Question: My current program lets the user move a circle around the JFrame and also change its color by pressing one of the colors presented in the JPanel at the bottom of the JFrame.
My code:
'''
import javax.swing.JFrame;
import javax.swing.JPanel;
import javax.swing.JButton;
import javax.swing.border.Border;
import javax.swing.BorderFactory;
import java.awt.event.MouseEvent;
import java.awt.event.MouseListener;
import java.awt.event.MouseMotionListener;
import java.awt.Color;
import java.awt.Graphics;
import java.awt.FlowLayout;
import java.awt.BorderLayout;
import java.awt.GridLayout;
public class SixthProgram
{
public static void main(String[] args)
{
GUI prog=new GUI("SixthProgram");
prog.setBounds(350,250,500,250);
prog.setVisible(true);
}
}
class GUI extends JFrame implements MouseListener, MouseMotionListener
{
JButton button;
JPanel colorPan, color1, color2, color3 ,color4 ,color5;
Color color=Color.BLACK;
int x=3,y=30;
public GUI(String header)
{
super(header);
setDefaultCloseOperation(JFrame.EXIT_ON_CLOSE);
setLayout(new BorderLayout());
maker();
addMouseListener(this);
addMouseMotionListener(this);
add(colorPan, BorderLayout.SOUTH);
}
public void maker()
{
colorPan = new JPanel();
Border raisedbevel = BorderFactory.createRaisedBevelBorder();
Border loweredbevel = BorderFactory.createLoweredBevelBorder();
Border compound = BorderFactory.createCompoundBorder(raisedbevel, loweredbevel);
colorPan.setBorder(compound);
colorPan.setLayout(new GridLayout(1, 0));
color1 = new JPanel();
color2 = new JPanel();
color3 = new JPanel();
color4 = new JPanel();
color5 = new JPanel();
color1.setBackground(Color.WHITE);
color2.setBackground(Color.GREEN);
color3.setBackground(Color.RED);
color4.setBackground(Color.BLUE);
color5.setBackground(Color.BLACK);
colorPan.add(color1);
colorPan.add(color2);
colorPan.add(color3);
colorPan.add(color4);
colorPan.add(color5);
}
@Override
public void paint(Graphics g)
{
//g.setColor(Color.WHITE);
//g.fillRect(0,0,getWidth(),getHeight());
super.paint(g); //Do the same thing as above(Clear jframe)
g.setColor(color);
g.fillOval(x,y,50,50);
}
public void mouseExited(MouseEvent e) //MouseListener overrided methods
{}
public void mouseEntered(MouseEvent e)
{}
public void mouseReleased(MouseEvent e)
{}
public void mousePressed(MouseEvent e)
{
System.out.println("Press");
if(e.getX()+50 < getWidth() && e.getY()+50 < getHeight()) // Preventing out of bounds
{
x=e.getX();
y=e.getY();
repaint();
}
}
public void mouseClicked(MouseEvent e) //Press+Release=Click
{
System.out.println("Click");
if((e.getX()>=8 && e.getX()<=105) && (e.getY()>=232 && e.getY()<=243))
color=Color.WHITE;
else if((e.getX()>=106 && e.getX()<=203) && (e.getY()>=232 && e.getY()<=243))
color=Color.GREEN;
else if((e.getX()>=204 && e.getX()<=301) && (e.getY()>=232 && e.getY()<=243))
color=Color.RED;
else if((e.getX()>=302 && e.getX()<=399) && (e.getY()>=232 && e.getY()<=243))
color=Color.BLUE;
else if((e.getX()>=400 && e.getX()<=489) && (e.getY()>=232 && e.getY()<=243))
color=Color.BLACK;
repaint();
}
public void mouseDragged(MouseEvent e) //MouseMotionListener overrided methods
{
System.out.println("Dragged to ("+ e.getX() +","+ e.getY() +")");
if((e.getX()>=3 && e.getY()>=30) && (e.getX()+50<getWidth() && e.getY()+50<getHeight())) //If circle is dragged in the JFrame
{
x=e.getX();
y=e.getY();
repaint();
}
}
public void mouseMoved(MouseEvent e)
{}
}
'''
The above code works as expected and produces the output:

When I click the colors in the JPanel in the bottom too, the program works as expected and changes the color of the circle.
The two problems that appears are:
1. When I resize the JFrame, the color chooser doesn't work as expected. This is due to my stupid way of hardcoding in the mouseClicked method: public void mouseClicked(MouseEvent e) //Press+Release=Click
{
System.out.println("Click");
if((e.getX()>=8 && e.getX()<=105) && (e.getY()>=232 && e.getY()<=243))
color=Color.WHITE;
else if((e.getX()>=106 && e.getX()<=203) && (e.getY()>=232 && e.getY()<=243))
color=Color.GREEN;
else if((e.getX()>=204 && e.getX()<=301) && (e.getY()>=232 && e.getY()<=243))
color=Color.RED;
else if((e.getX()>=302 && e.getX()<=399) && (e.getY()>=232 && e.getY()<=243))
color=Color.BLUE;
else if((e.getX()>=400 && e.getX()<=489) && (e.getY()>=232 && e.getY()<=243))
color=Color.BLACK;
repaint();
}
2. The second problem is that the circle can be dragged onto the color chooser. I don't know what I should do in order to prevent this. I could hardcode the values just like I did for problem #1, but this will create the same issue as problem #1.
I would prefer not to use 'setResizable(false)' and that the JFrame to be resizeable.
How do I fix the mentioned problems?
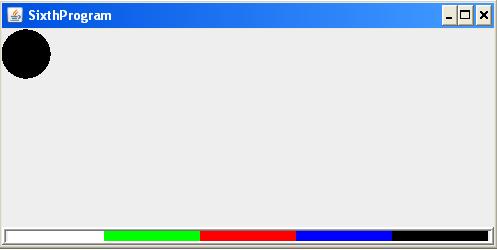
Answer: I've just re implemented your problem in a better way. Here is how it looks like now: Problems are solved.
'''
import java.awt.BorderLayout;
import java.awt.Color;
import java.awt.FlowLayout;
import java.awt.Graphics;
import java.awt.event.ActionEvent;
import java.awt.event.ActionListener;
import java.awt.event.MouseEvent;
import java.awt.event.MouseMotionListener;
import javax.swing.JButton;
import javax.swing.JFrame;
import javax.swing.JPanel;
import javax.swing.SwingUtilities;
public class CirclePainter implements MouseMotionListener, ActionListener {
private JFrame mainFrame;
private JPanel colorPanel, circlePanel;
private JButton whiteColorButton, redColorButton, greenColorButton,
blueColorButton;
private int circleWidth = 3, circleHeight = 15;
private Color circleColor = Color.black;
public CirclePainter() {
initGui();
}
public void initGui() {
mainFrame = new JFrame("Circle");
mainFrame.setLayout(new BorderLayout());
mainFrame.setDefaultCloseOperation(JFrame.EXIT_ON_CLOSE);
mainFrame.setSize(500, 400);
colorPanel = new JPanel(new FlowLayout());
whiteColorButton = new JButton();
whiteColorButton.setBackground(Color.white);
whiteColorButton.setActionCommand("white");
whiteColorButton.addActionListener(this);
redColorButton = new JButton();
redColorButton.setBackground(Color.red);
redColorButton.setActionCommand("red");
redColorButton.addActionListener(this);
greenColorButton = new JButton();
greenColorButton.setBackground(Color.green);
greenColorButton.setActionCommand("green");
greenColorButton.addActionListener(this);
blueColorButton = new JButton();
blueColorButton.setBackground(Color.blue);
blueColorButton.setActionCommand("blue");
blueColorButton.addActionListener(this);
colorPanel.add(whiteColorButton);
colorPanel.add(redColorButton);
colorPanel.add(greenColorButton);
colorPanel.add(blueColorButton);
circlePanel = new JPanel() {
@Override
public void paintComponent(Graphics g) {
super.paintComponent(g);
g.setColor(circleColor);
g.fillOval(circleWidth, circleHeight, 50, 50);
}
};
circlePanel.addMouseMotionListener(this);
circlePanel.setBackground(Color.yellow);
mainFrame.add(circlePanel, BorderLayout.CENTER);
mainFrame.add(colorPanel, BorderLayout.PAGE_END);
mainFrame.setVisible(true);
}
@Override
public void actionPerformed(ActionEvent e) {
switch (e.getActionCommand()) {
case "white":
circleColor = Color.white;
circlePanel.repaint();
break;
case "red":
circleColor = Color.red;
circlePanel.repaint();
break;
case "green":
circleColor = Color.green;
circlePanel.repaint();
break;
case "blue":
circleColor = Color.blue;
circlePanel.repaint();
break;
default:
break;
}
}
public static void main(String args[]) {
SwingUtilities.invokeLater(new Runnable() {
@Override
public void run() {
new CirclePainter();
}
});
}
@Override
public void mouseDragged(MouseEvent e) {
if ((e.getX() >= 0 && e.getY() >= 0)
&& (e.getX() <= mainFrame.getWidth() - 60)
&& (e.getY() <= mainFrame.getHeight() - 110)) {
circleWidth = e.getX();
circleHeight = e.getY();
circlePanel.repaint();
}
}
@Override
public void mouseMoved(MouseEvent arg0) {
}
}
'''
Here is the output: